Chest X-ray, PA view. Patient: 51 years old, sex F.
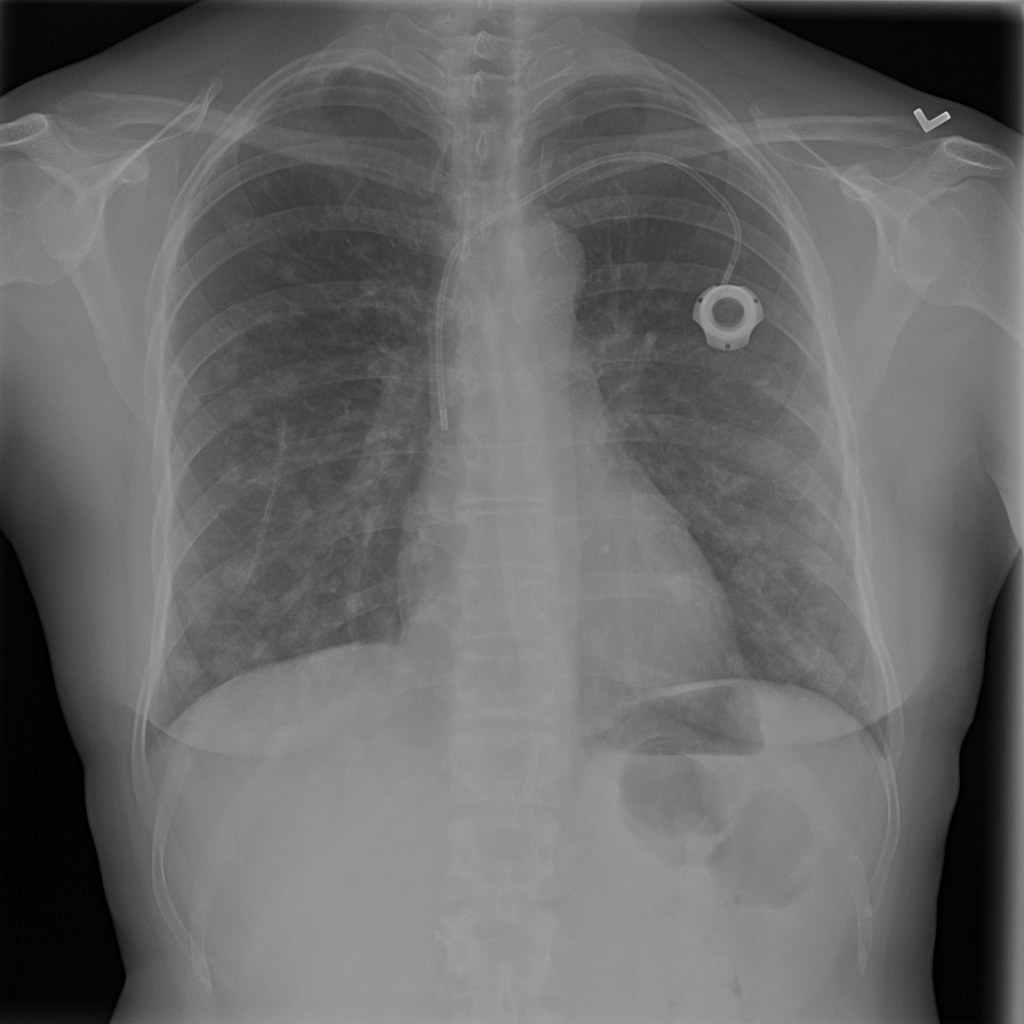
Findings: Nodule